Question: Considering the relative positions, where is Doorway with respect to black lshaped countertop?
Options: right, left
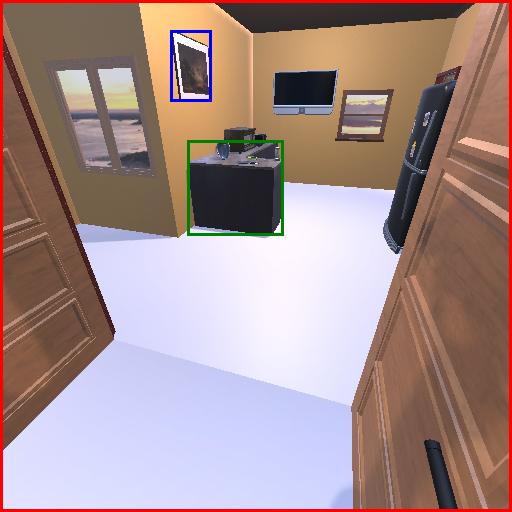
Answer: right